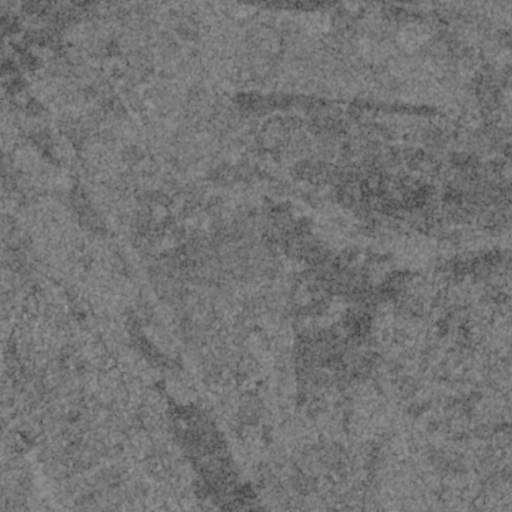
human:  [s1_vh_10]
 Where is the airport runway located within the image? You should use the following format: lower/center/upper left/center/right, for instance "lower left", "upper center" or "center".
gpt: The airport runway is located in the lower center of the image.
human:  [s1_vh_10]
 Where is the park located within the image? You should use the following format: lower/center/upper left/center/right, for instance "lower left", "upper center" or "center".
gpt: The park is located in the lower left of the image.
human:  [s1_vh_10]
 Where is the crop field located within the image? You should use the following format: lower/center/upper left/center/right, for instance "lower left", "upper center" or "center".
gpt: There is no crop field in the image.

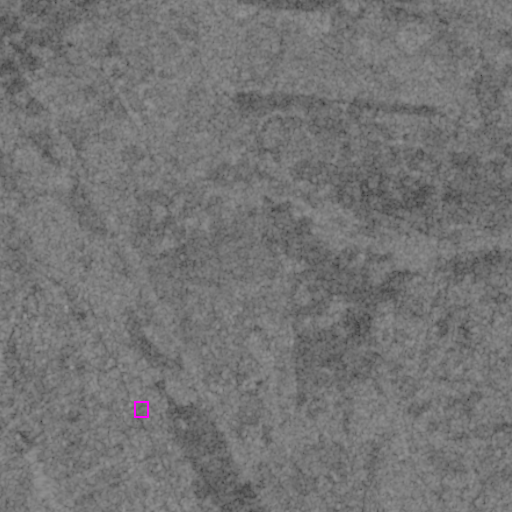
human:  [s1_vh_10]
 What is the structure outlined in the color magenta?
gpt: The structure outlined in magenta is a park.
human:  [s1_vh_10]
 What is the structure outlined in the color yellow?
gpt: There is no yellow outline.